Field crop: tomato
Growth stage: 1
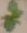
Species: solanum